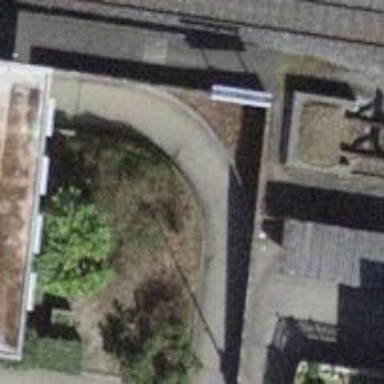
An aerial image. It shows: Concrete footway.